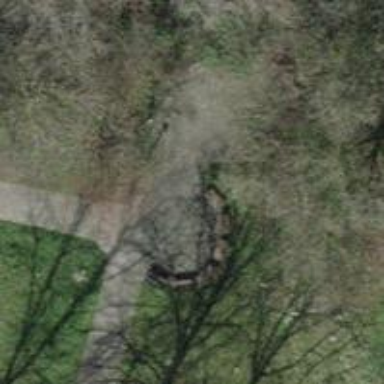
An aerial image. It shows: Bench for seating.